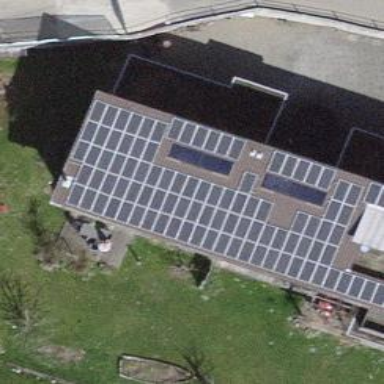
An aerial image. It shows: Solar power generator.